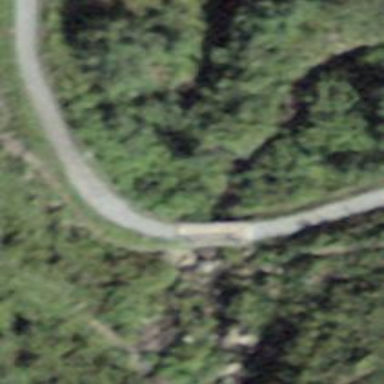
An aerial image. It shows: Path on bridge.